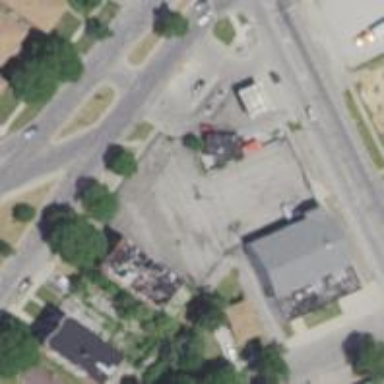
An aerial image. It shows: Convenience shop.